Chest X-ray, PA view. Patient: 34 years old, sex M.
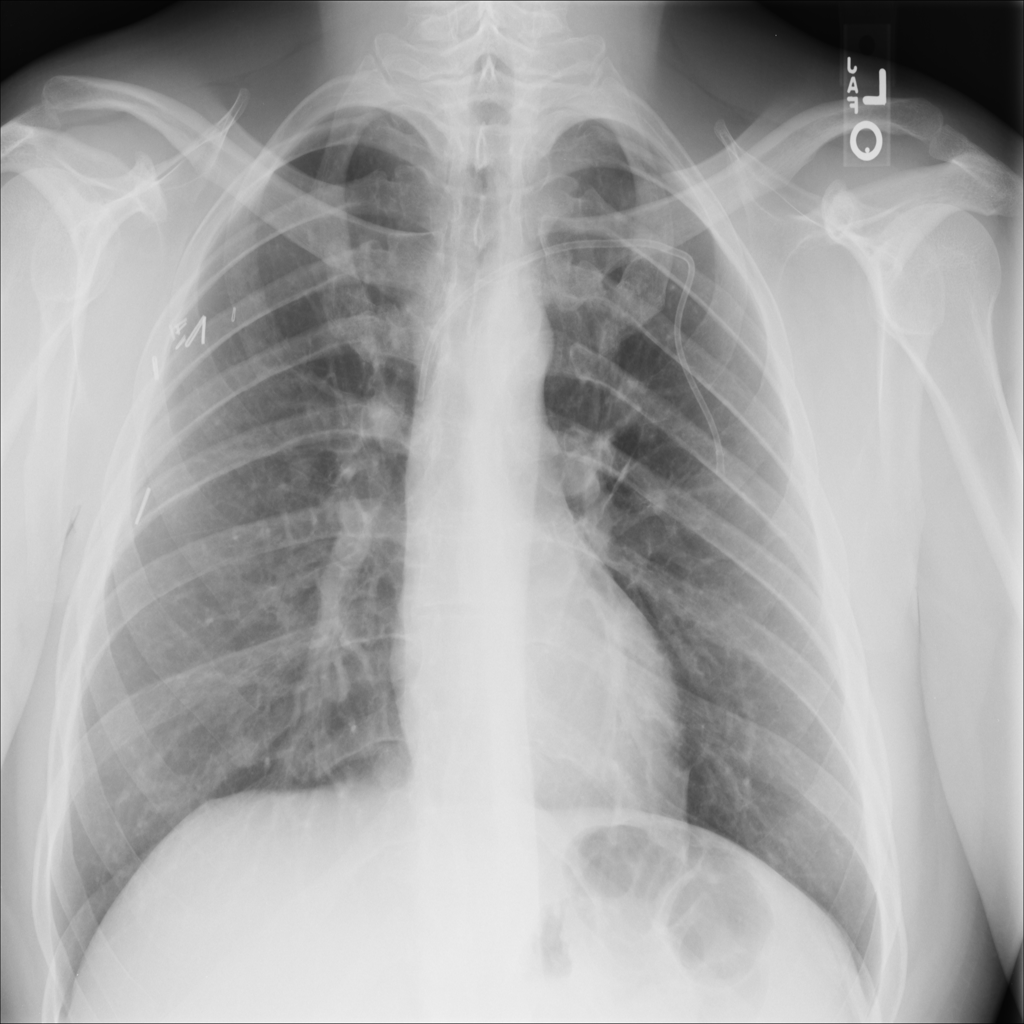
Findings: No Finding